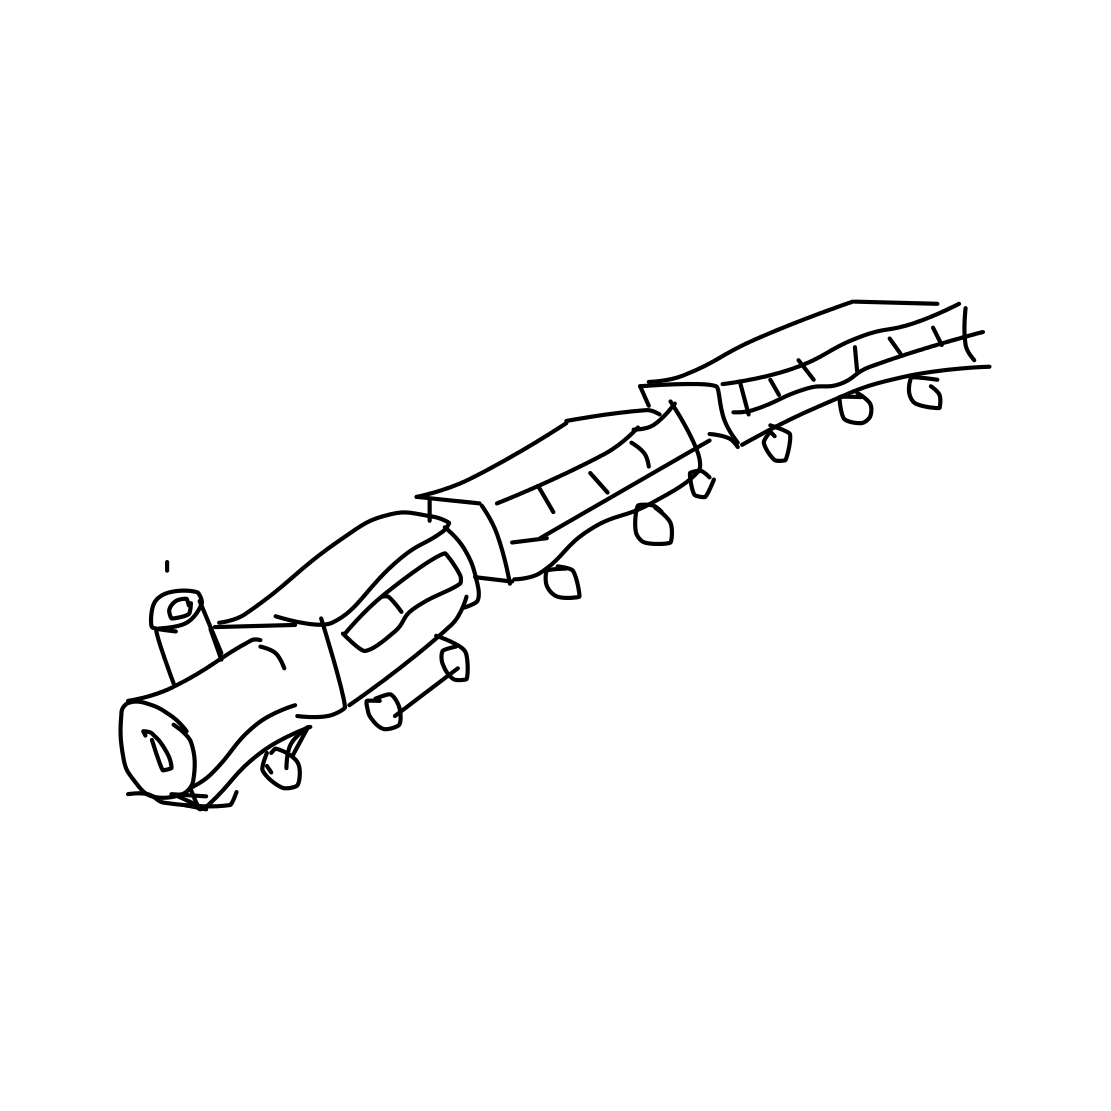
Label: train